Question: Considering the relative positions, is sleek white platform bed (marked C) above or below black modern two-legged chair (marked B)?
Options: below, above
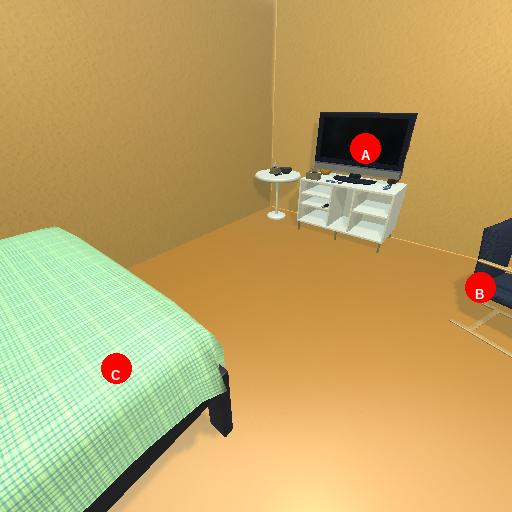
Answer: below